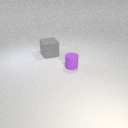
large gray rubber cube to the left of small purple rubber cylinder